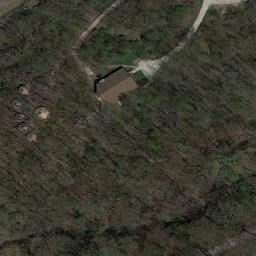
Label: residential